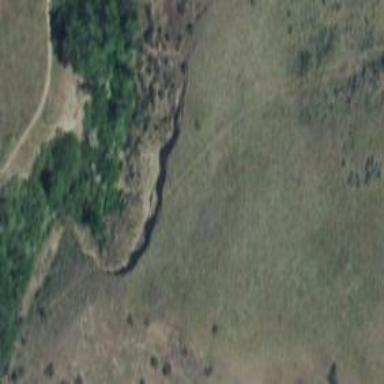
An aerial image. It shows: Cliff in nature.